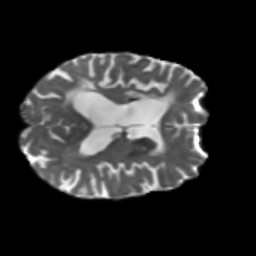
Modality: T2w
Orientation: axial
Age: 63
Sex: female
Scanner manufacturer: siemens
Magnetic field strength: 3 T
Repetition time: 5.25 s
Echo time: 0.08 s